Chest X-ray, AP view. Patient: 60 years old, sex F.
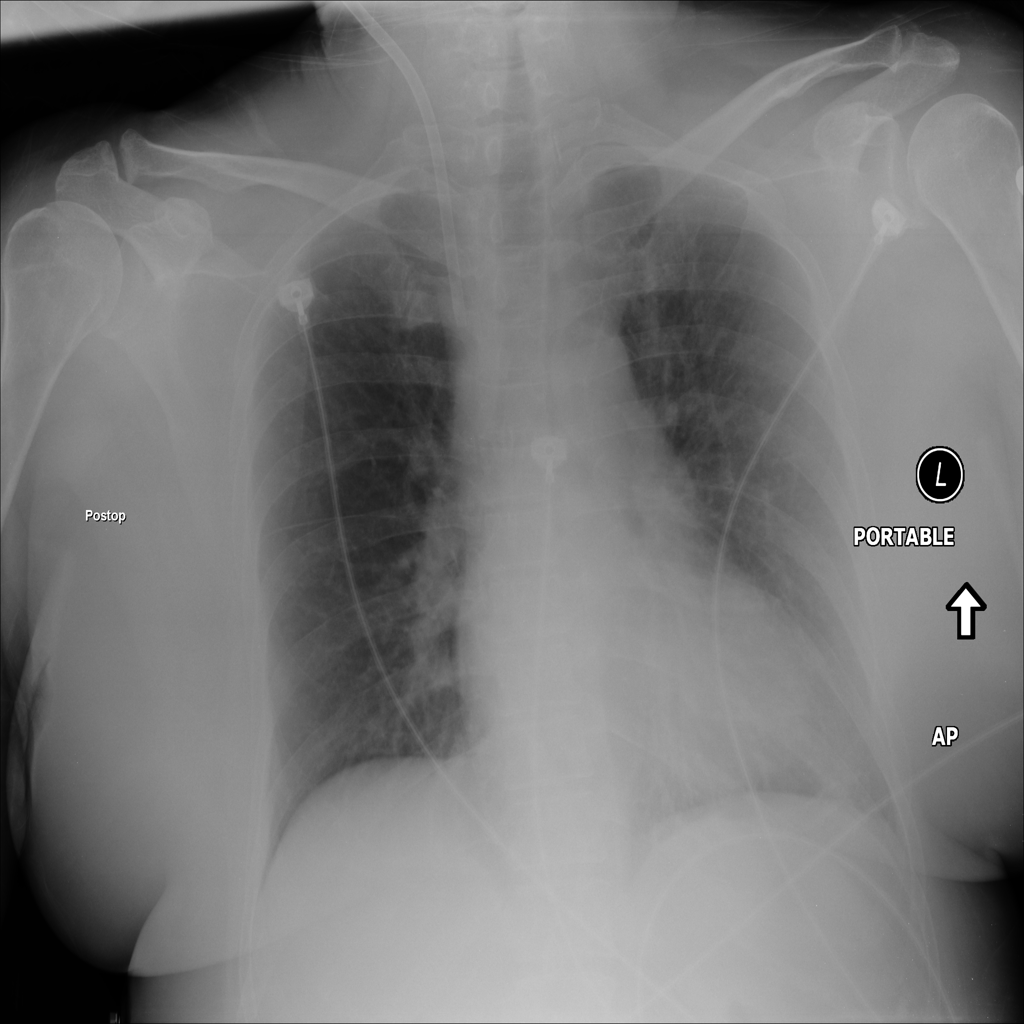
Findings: No Finding